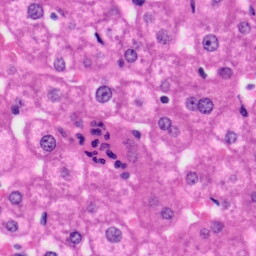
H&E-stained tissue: Liver